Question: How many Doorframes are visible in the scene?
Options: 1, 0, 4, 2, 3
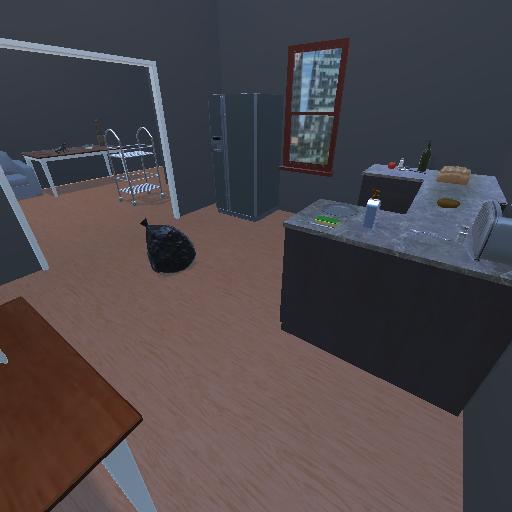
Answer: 1